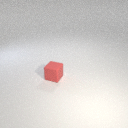
small red rubber cube